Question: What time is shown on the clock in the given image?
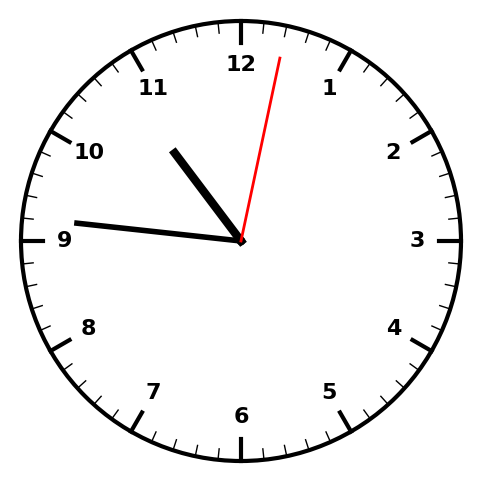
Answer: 10:46:02